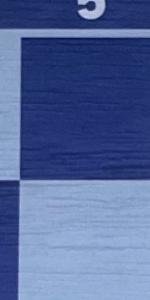
Label: Empty